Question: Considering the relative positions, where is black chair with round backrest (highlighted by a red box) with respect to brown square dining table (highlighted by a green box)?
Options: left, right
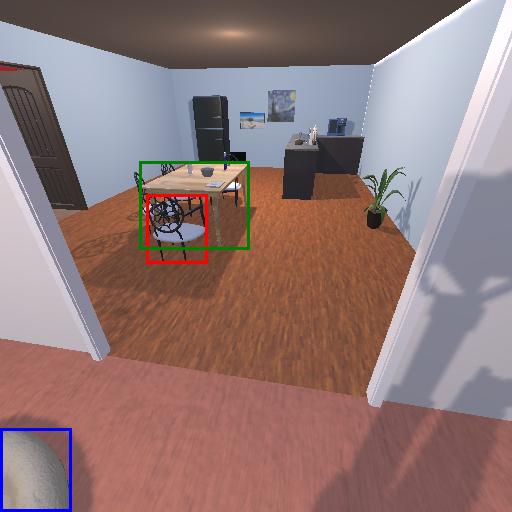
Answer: left